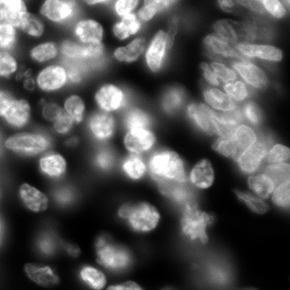
Tissue sample: colon
Magnification: 10.0x
Cell type: B cells
Senescence state: normal